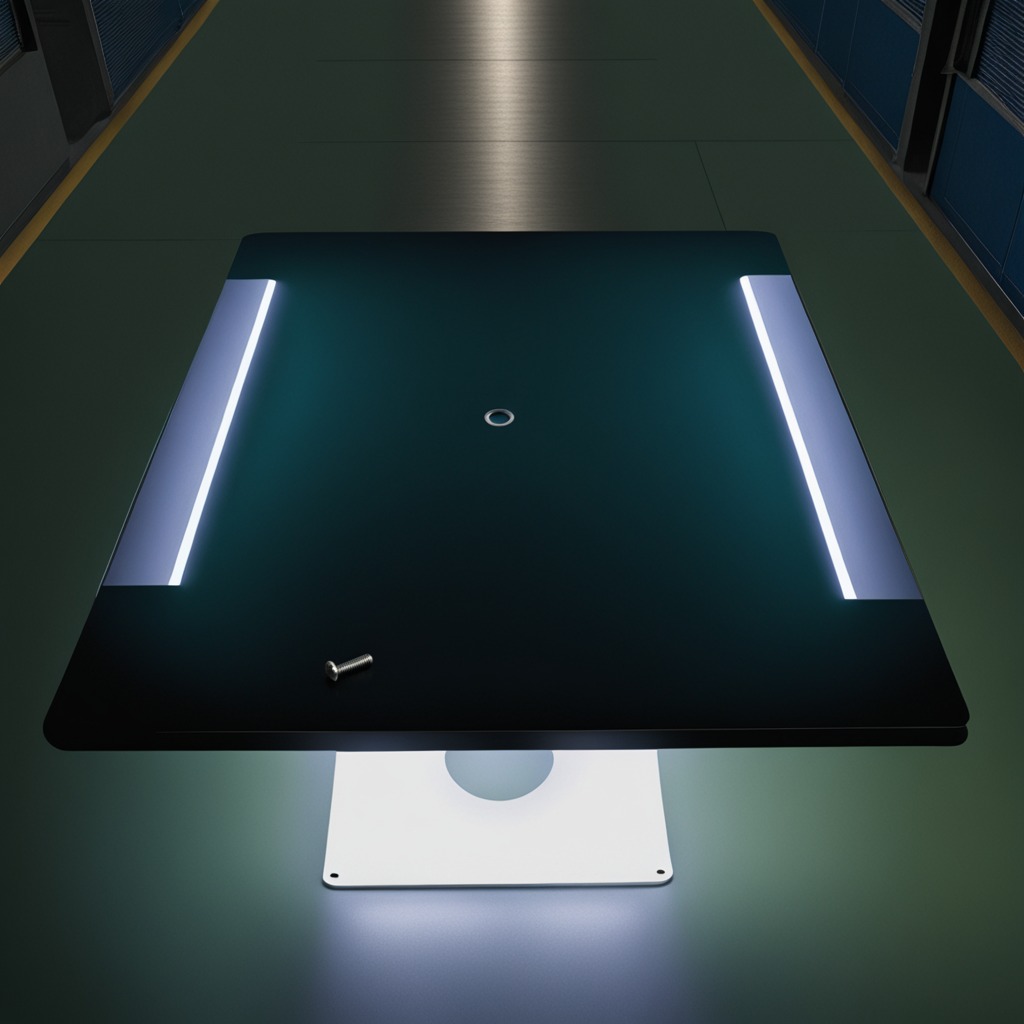
A metal screw lies on a clean empty table in a railway signal maintenance room lit by harsh overhead fluorescents photorealistic surface textures crisp shadows high dynamic range